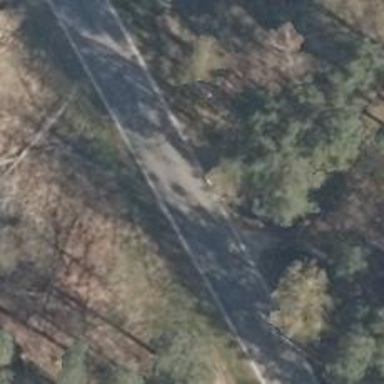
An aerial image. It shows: Secondary road with asphalt surface.